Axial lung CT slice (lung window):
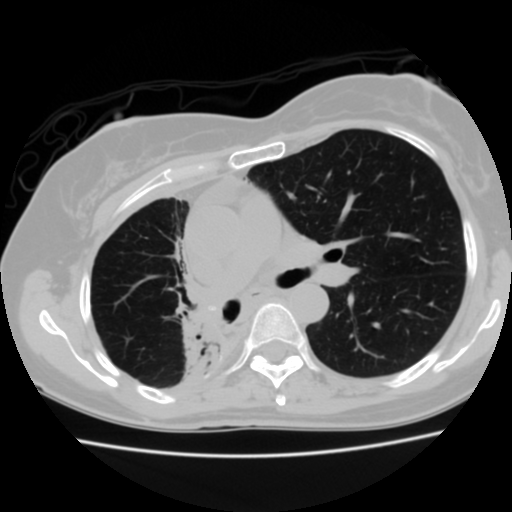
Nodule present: no